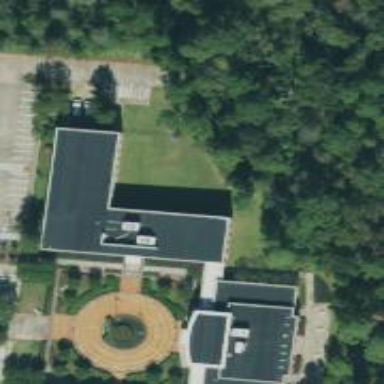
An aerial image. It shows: College building.